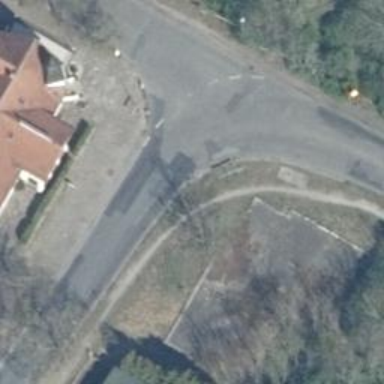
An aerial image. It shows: Secondary road with asphalt surface.